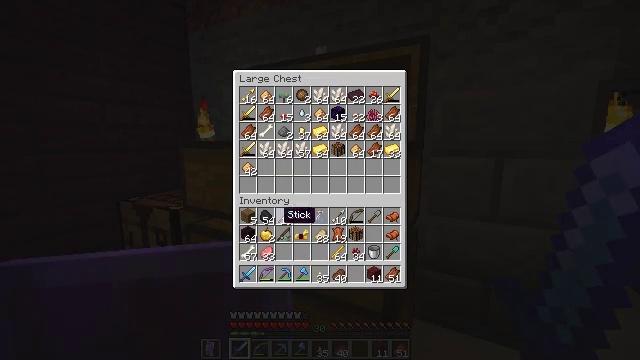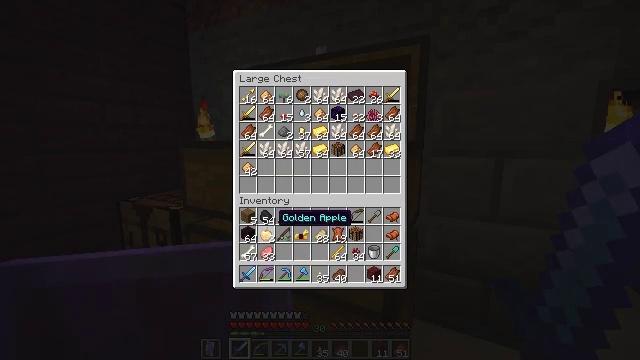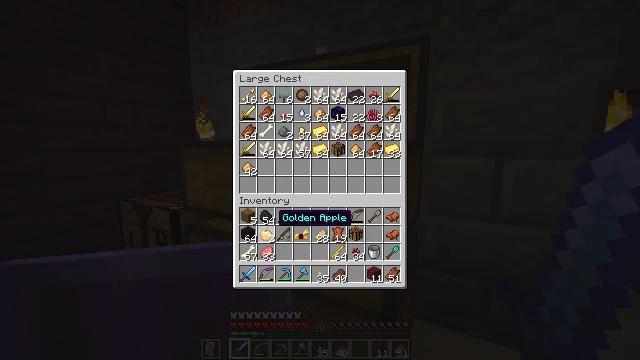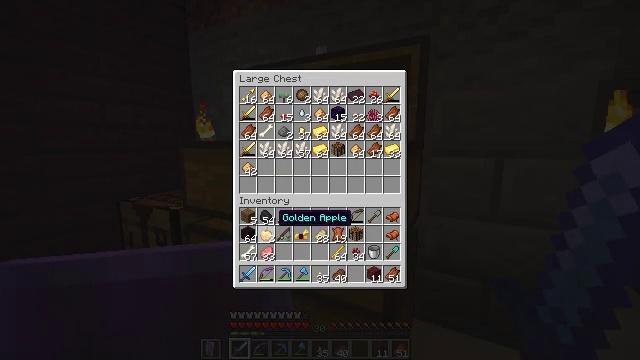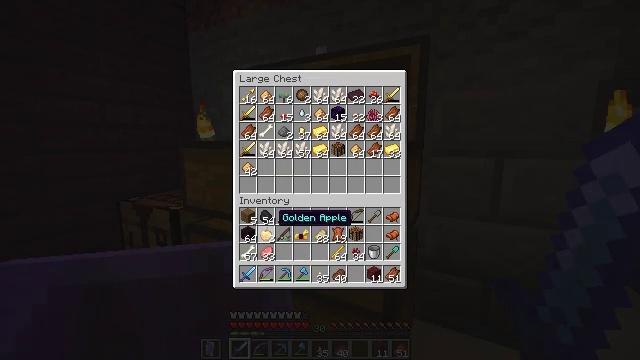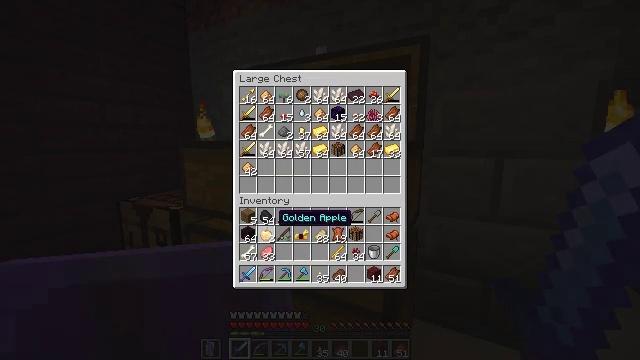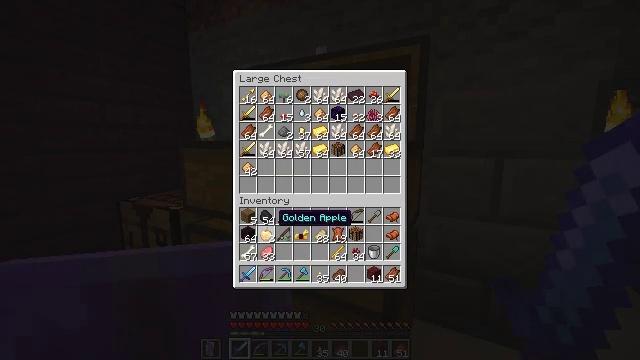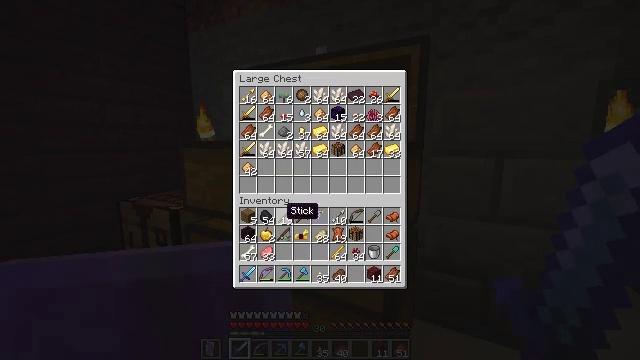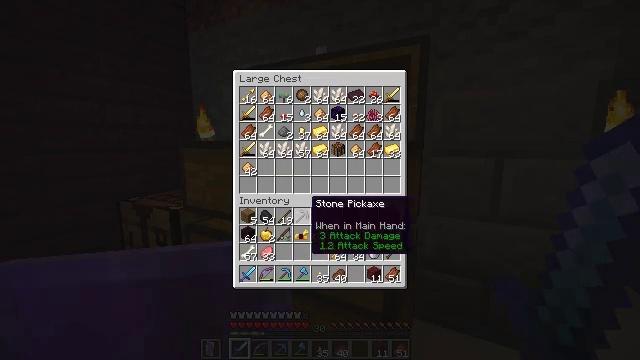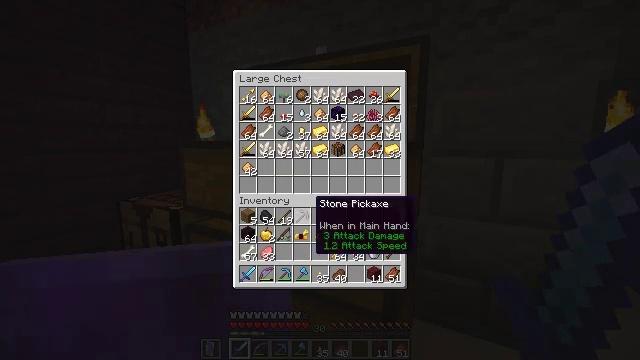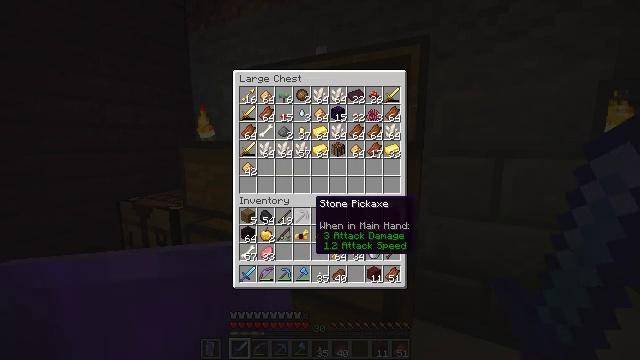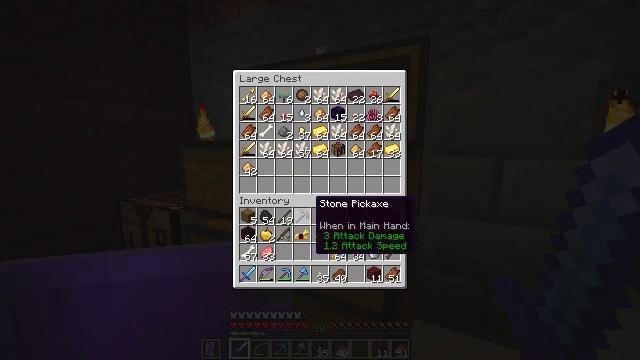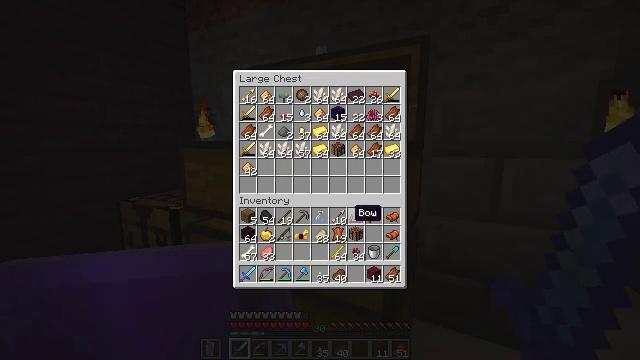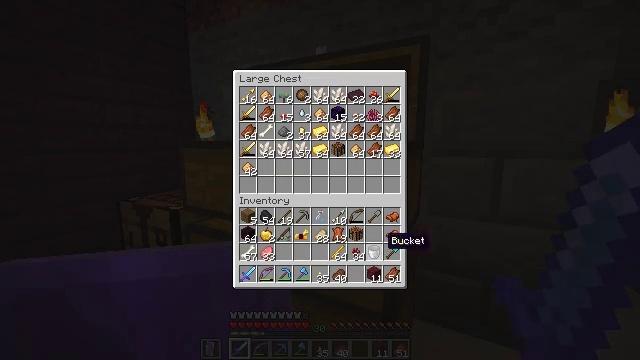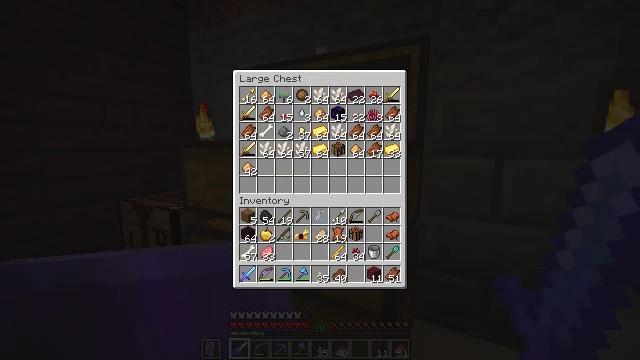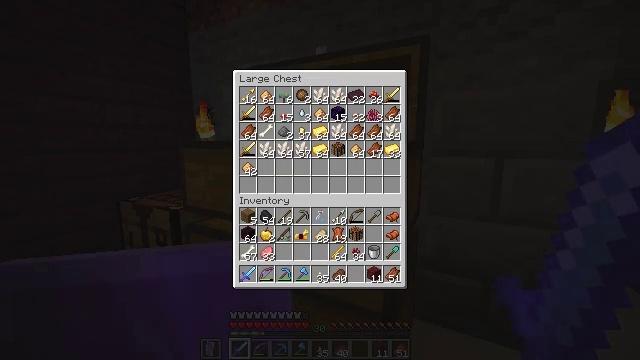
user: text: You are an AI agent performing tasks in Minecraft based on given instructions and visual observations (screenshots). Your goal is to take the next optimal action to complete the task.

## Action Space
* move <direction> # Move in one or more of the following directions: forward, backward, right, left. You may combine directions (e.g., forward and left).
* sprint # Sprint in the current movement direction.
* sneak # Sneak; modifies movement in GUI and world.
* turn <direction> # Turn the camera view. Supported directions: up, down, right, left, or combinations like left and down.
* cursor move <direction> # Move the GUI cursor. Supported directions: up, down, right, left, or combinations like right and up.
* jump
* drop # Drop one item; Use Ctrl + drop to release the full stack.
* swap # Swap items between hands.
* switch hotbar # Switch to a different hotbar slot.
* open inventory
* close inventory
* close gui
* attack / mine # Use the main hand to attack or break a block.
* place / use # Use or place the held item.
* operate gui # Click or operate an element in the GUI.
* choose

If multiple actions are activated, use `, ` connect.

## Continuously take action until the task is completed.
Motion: motion action
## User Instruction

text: Open the crafting menu and craft a brewing stand.
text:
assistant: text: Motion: no_op
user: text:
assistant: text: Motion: no_op
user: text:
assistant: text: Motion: no_op
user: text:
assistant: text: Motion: no_op
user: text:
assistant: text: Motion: no_op
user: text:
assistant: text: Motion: no_op
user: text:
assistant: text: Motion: cursor move right
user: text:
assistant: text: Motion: cursor move right and up
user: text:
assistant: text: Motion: no_op
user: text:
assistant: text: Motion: no_op
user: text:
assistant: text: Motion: no_op
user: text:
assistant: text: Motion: cursor move right and down
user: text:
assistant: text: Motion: cursor move right and down
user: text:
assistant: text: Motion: cursor move right and down
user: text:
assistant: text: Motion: no_op
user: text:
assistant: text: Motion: no_op
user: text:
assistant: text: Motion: no_op
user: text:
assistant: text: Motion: cursor move right
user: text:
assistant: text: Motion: no_op
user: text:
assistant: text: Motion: sneak
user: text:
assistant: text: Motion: sneak
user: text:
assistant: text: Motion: sneak, operate gui
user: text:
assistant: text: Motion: sneak, operate gui
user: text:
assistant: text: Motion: sneak
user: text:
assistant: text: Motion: sneak
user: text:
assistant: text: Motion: sneak, cursor move left and up
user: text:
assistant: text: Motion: sneak, cursor move left and up
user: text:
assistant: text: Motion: sneak, cursor move up
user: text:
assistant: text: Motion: sneak
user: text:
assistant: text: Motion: sneak, cursor move left